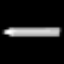
Label: pencil